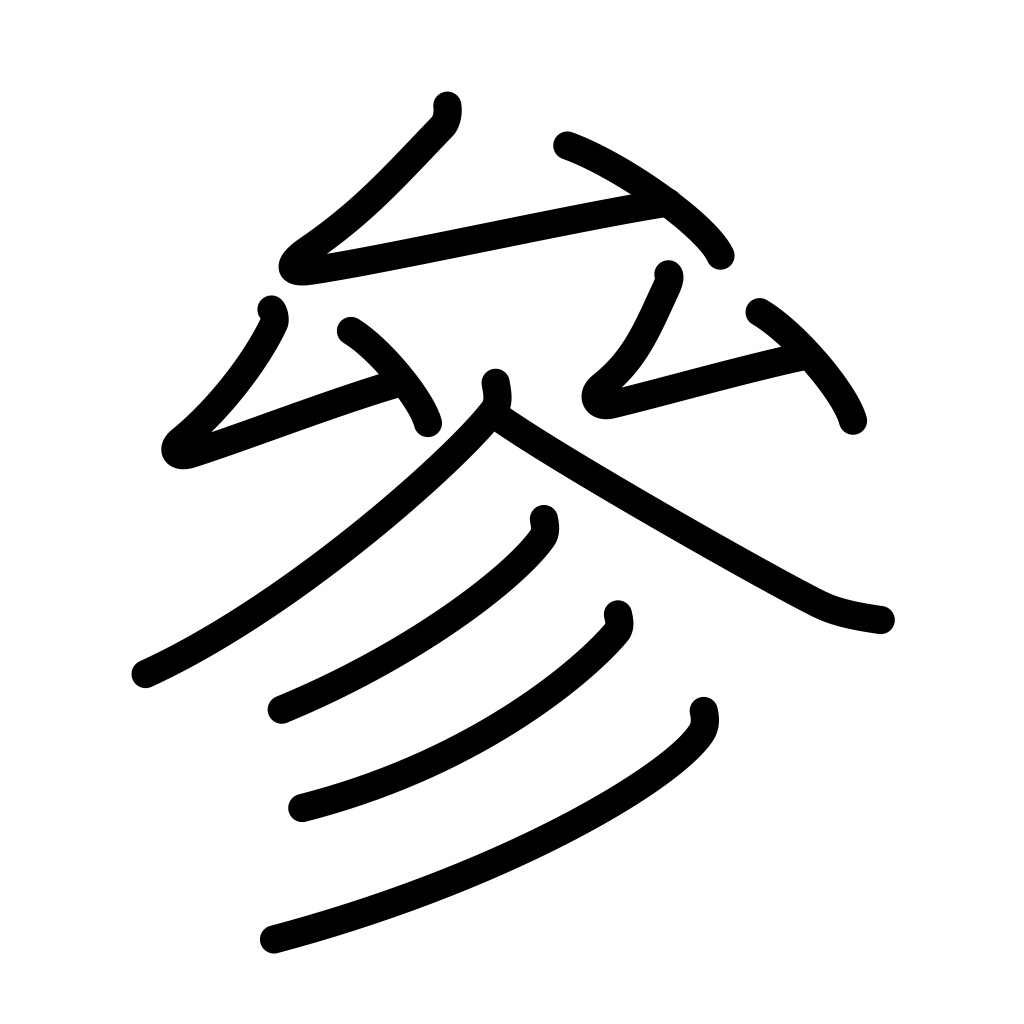
Meaning: three, going, coming, visiting